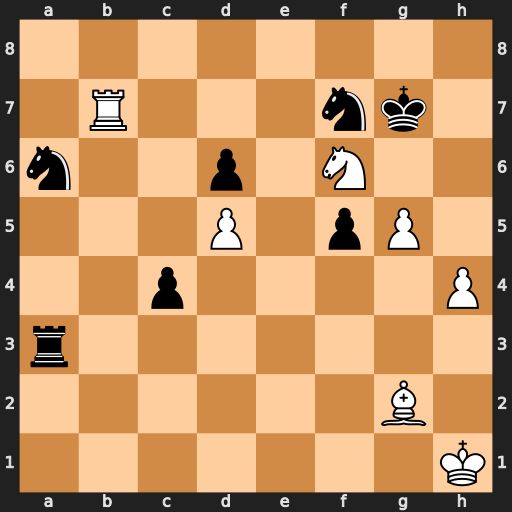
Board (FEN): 8/1R3nk1/n2p1N2/3P1pP1/2p4P/r7/6B1/7K
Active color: w
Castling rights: -
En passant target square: -
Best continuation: Nh5+